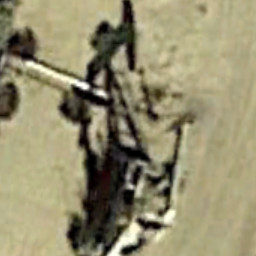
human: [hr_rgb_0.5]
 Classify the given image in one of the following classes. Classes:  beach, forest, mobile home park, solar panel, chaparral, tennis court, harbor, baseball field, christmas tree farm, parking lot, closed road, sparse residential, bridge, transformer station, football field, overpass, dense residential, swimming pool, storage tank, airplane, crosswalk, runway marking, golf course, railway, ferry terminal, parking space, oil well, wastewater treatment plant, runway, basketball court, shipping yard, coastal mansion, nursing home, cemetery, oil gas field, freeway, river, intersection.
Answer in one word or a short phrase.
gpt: oil well